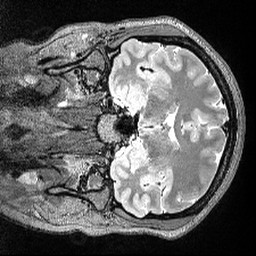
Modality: T2w
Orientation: coronal
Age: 29
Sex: female